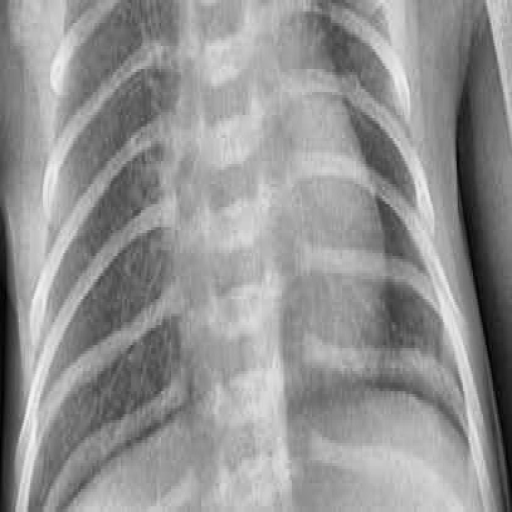
Finding: PNEUMONIA